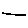
Label: line